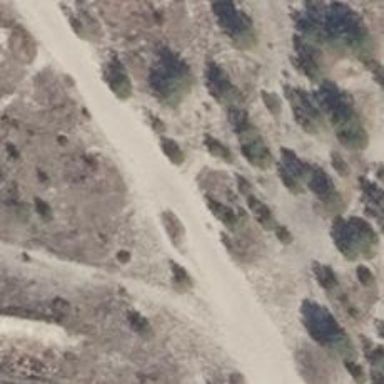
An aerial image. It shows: Sandy path with tracktype of grade4.